Question: This is my 'pubspec.yaml' code containing font section,
I made every thing correctly the asset path,the coding part, but idk why its appearing like rectangles
'''
name: community
description: A new Flutter project.
version: 1.0.0+1
environment:
sdk: ">=2.12.0 <3.0.0"
dependencies:
bloc: ^7.1.0
fluttertoast: ^8.0.8
flutter_bloc: ^7.2.0
firebase_core: ^1.7.0
firebase_auth: ^3.1.3
cloud_firestore: ^2.5.4
connectivity_plus: ^1.1.0
shared_preferences: ^2.0.7
conditional_builder_null_safety: ^0.0.6
flutter_fgbg: ^0.1.0
hexcolor: ^2.0.5
flutter:
sdk: flutter
cupertino_icons: ^1.0.2
dev_dependencies:
flutter_test:
sdk: flutter
flutter:
uses-material-design: true
fonts:
- family: IconBroken
fonts:
- asset: assets/fonts/icons.ttf
'''
---
and this is the dart file that supposed to convert the .tff file to 'IconData' (alot of icons are included)
'''
import 'package:flutter/widgets.dart';
class IconBroken {
IconBroken._();
static const String _fontFamily = 'IconBroken';
static const IconData User = IconData(0xe900, fontFamily: _fontFamily);
static const IconData User1 = IconData(0xe901, fontFamily: _fontFamily);
static const IconData Activity = IconData(0xe902, fontFamily: _fontFamily);
static const IconData Add_User = IconData(0xe903, fontFamily: _fontFamily);
static const IconData Arrow___Down_2 = IconData(0xe904, fontFamily: _fontFamily);
static const IconData Arrow___Down_3 = IconData(0xe905, fontFamily: _fontFamily);
static const IconData Arrow___Down_Circle = IconData(0xe906, fontFamily: _fontFamily);
static const IconData Arrow___Down_Square = IconData(0xe907, fontFamily: _fontFamily);
static const IconData Arrow___Down = IconData(0xe908, fontFamily: _fontFamily);
static const IconData Arrow___Left_2 = IconData(0xe909, fontFamily: _fontFamily);
static const IconData Arrow___Left_3 = IconData(0xe90a, fontFamily: _fontFamily);
static const IconData Arrow___Left_Circle = IconData(0xe90b, fontFamily: _fontFamily);
static const IconData Arrow___Left_Square = IconData(0xe90c, fontFamily: _fontFamily);
}
'''
this is an image link to the icons live:

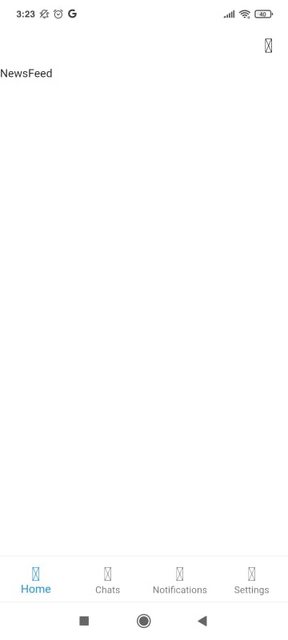
Answer: This is an example of Flutter doc about how to add a custom font. Compare to your file, the spacing is wrong, please take care of the space.
'''
flutter:
fonts:
- family: Raleway
fonts:
- asset: fonts/Raleway-Regular.ttf
- asset: fonts/Raleway-Italic.ttf
style: italic
- family: RobotoMono
fonts:
- asset: fonts/RobotoMono-Regular.ttf
- asset: fonts/RobotoMono-Bold.ttf
weight: 700
'''